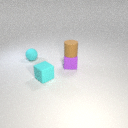
small purple rubber cube below small brown rubber cylinder